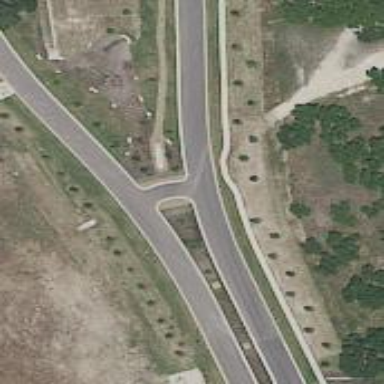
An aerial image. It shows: Tertiary link road.